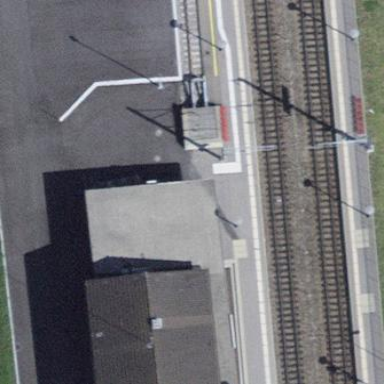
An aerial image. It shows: Train station building.